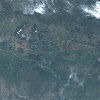
Label: land